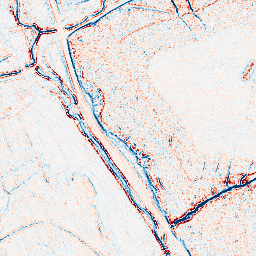
Category: edge_preserving
Decomposition family: bilateral
Decomposition parameters: d: 5
sigma_color: 150
sigma_space: 25
Upsampling method: cubic_mitchell
Upsampling parameters: scale: 4
Upsampling scale: 4